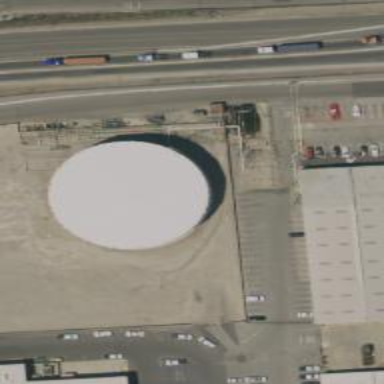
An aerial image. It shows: Industrial building with storage tank.